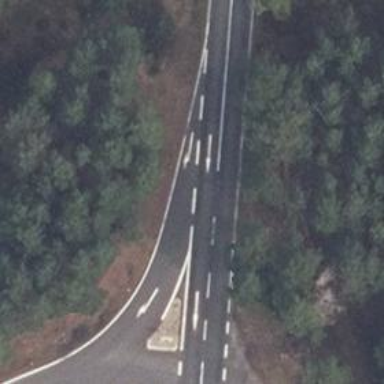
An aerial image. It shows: Secondary road with asphalt surface.